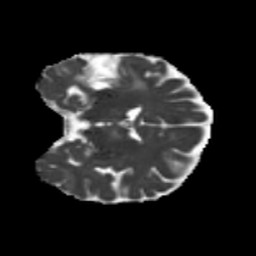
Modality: MD
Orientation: coronal
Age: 59
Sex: female
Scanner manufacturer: siemens
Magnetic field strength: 3 T
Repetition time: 5.25 s
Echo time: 0.08 s